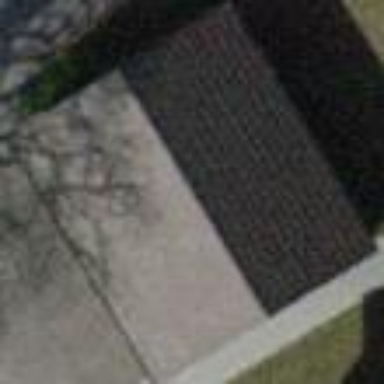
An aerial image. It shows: Gabled roof on farm auxiliary building.